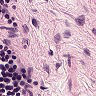
Metastatic tissue present: no